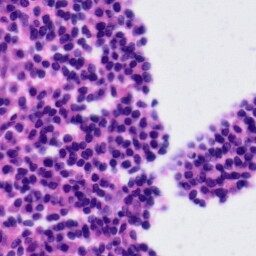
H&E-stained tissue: Tonsil